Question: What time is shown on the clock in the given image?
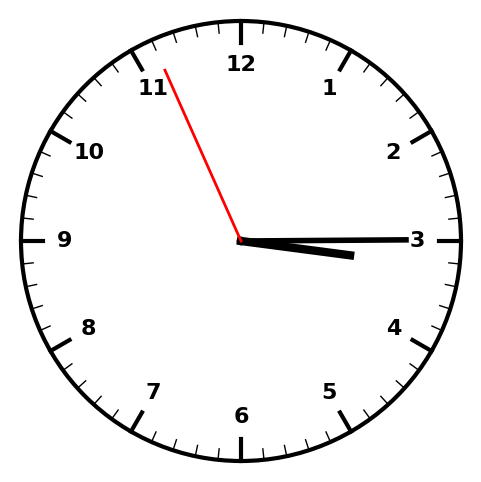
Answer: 03:14:56